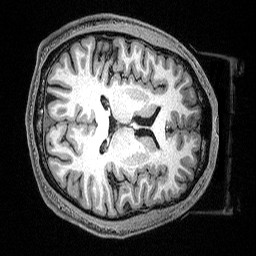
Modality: T1w
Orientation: axial
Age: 21
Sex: male
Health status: healthy
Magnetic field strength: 3 T
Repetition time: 2.53 s
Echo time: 0.00331 s